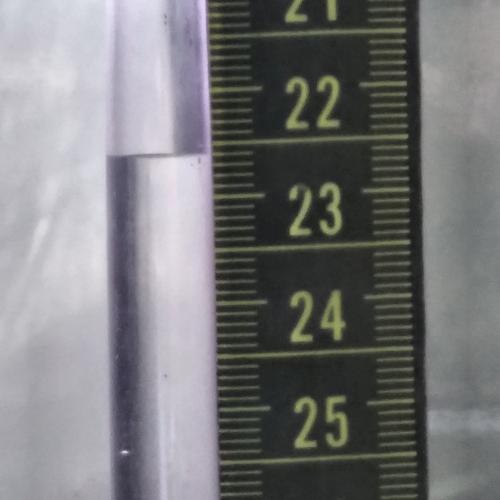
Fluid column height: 22.6 cm